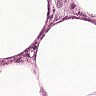
Metastatic tissue present: yes